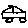
Label: car